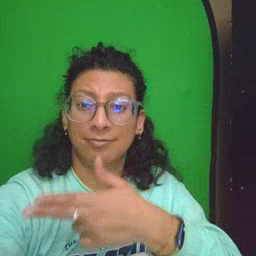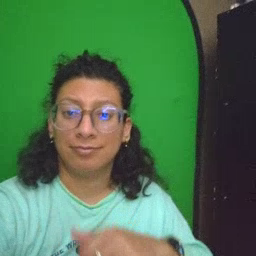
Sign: cut